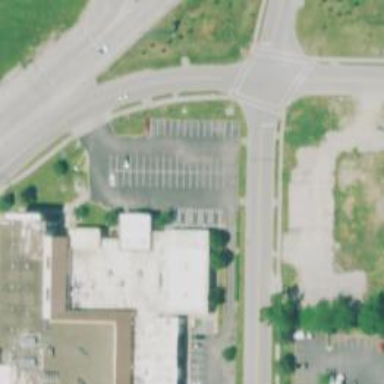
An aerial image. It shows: Parking space.